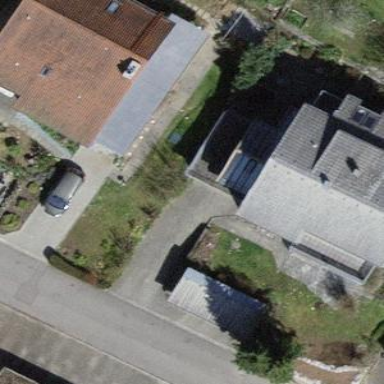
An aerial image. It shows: Detached building with gabled roof.